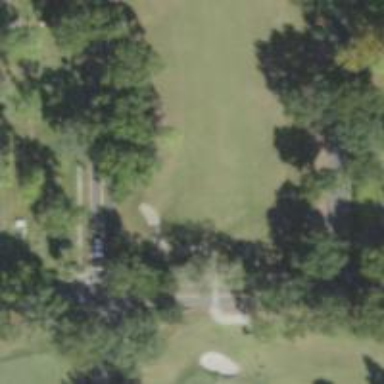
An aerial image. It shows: Path for both roads and golfers.